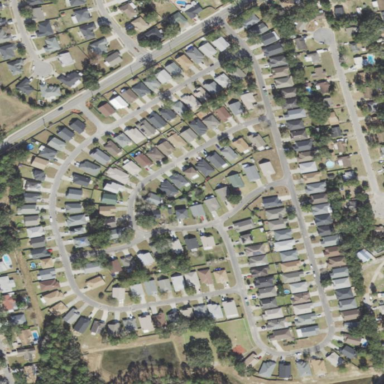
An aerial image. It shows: Residential area consisting of single-family homes.